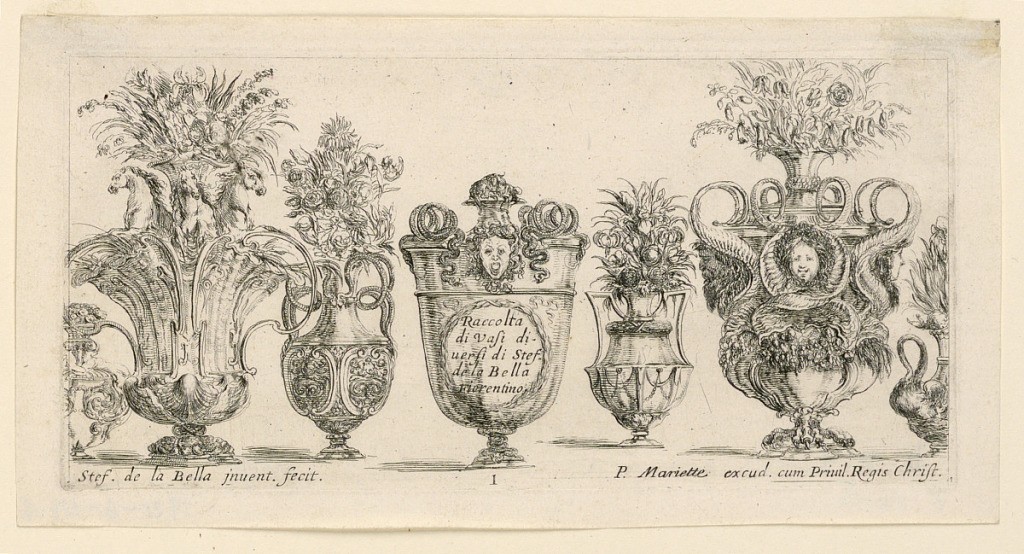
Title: Vases, from "Raccolta di Vasi Diversi"
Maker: Stefano della Bella, Italian, 1610–1664
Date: ca. 1646
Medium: Etching on paper
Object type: Print
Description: Plate 1. Seven vases are represented.